Question: I have the button layout as on the picture. Currently the text size is default, but on some devices the text doesn't fit the button as you can see on the screenshot (on most devices it's ok).
How can I set the text size in such a way that the text would fit inside all buttons?

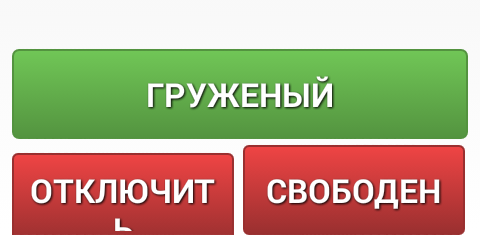
Answer: Here are some of the tips that can be good in your particular problems.
There are 2 ways to control it and these are
1. Set the gravity button to center so that text could be centralized inside button.
2. Put different sp values of text in the value folder of your project so that it can be large and small depending on device size and density. this would help you in controlling the size of text and to look good across other devices.